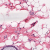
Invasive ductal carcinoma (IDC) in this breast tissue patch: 0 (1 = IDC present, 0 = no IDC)